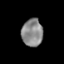
Tissue: skin
Cell type: Epithelial cells
Senescence score: 0.2331
Nuclear area (px): 572
Mean DAPI intensity: 136.748